Interaction volume radius: 5 \u00c5
Interaction volume height: 15 \u00c5
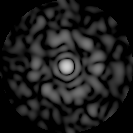
Disorder parameter: 0.8513